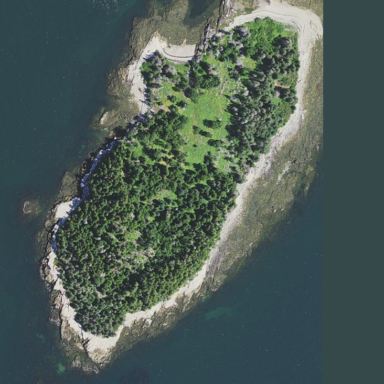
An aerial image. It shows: Islet along the natural coastline.